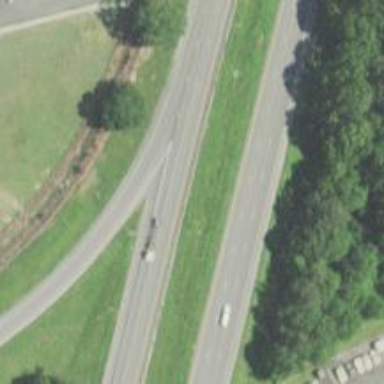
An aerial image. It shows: Asphalt motorway.